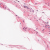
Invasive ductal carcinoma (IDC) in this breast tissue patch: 0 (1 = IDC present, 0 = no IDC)